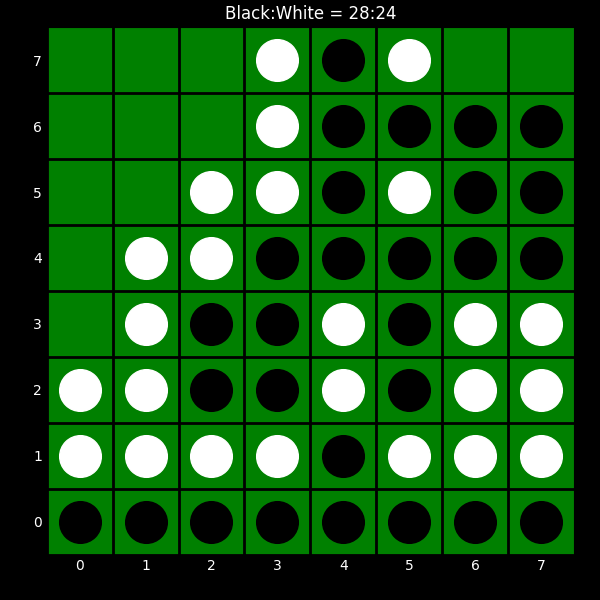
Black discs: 28
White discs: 24